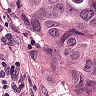
Metastatic tissue present: yes